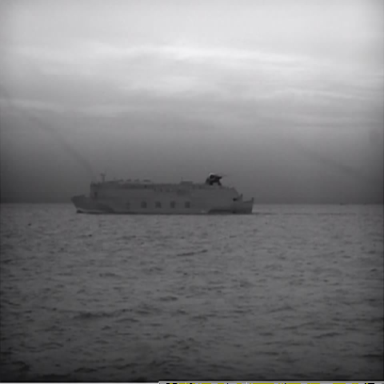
There is a container_ship in the infrared image.